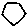
Label: hexagon